Interaction volume radius: 5 \u00c5
Interaction volume height: 10 \u00c5
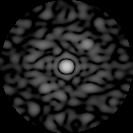
Disorder parameter: 0.8045